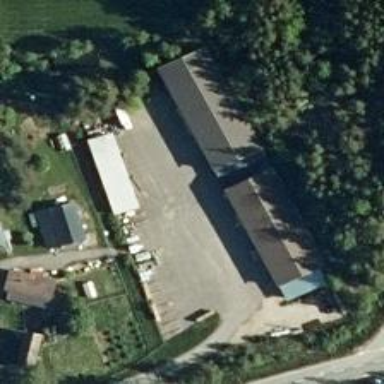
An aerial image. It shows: Warehouse building.